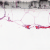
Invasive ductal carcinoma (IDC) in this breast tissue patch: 0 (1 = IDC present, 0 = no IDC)